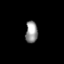
Tissue: skin
Cell type: Epithelial cells
Senescence score: 0.2619
Nuclear area (px): 258
Mean DAPI intensity: 149.279